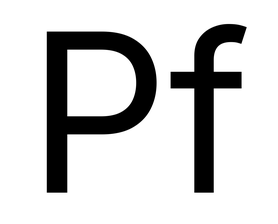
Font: Inter_Regular